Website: lowes
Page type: billing-address
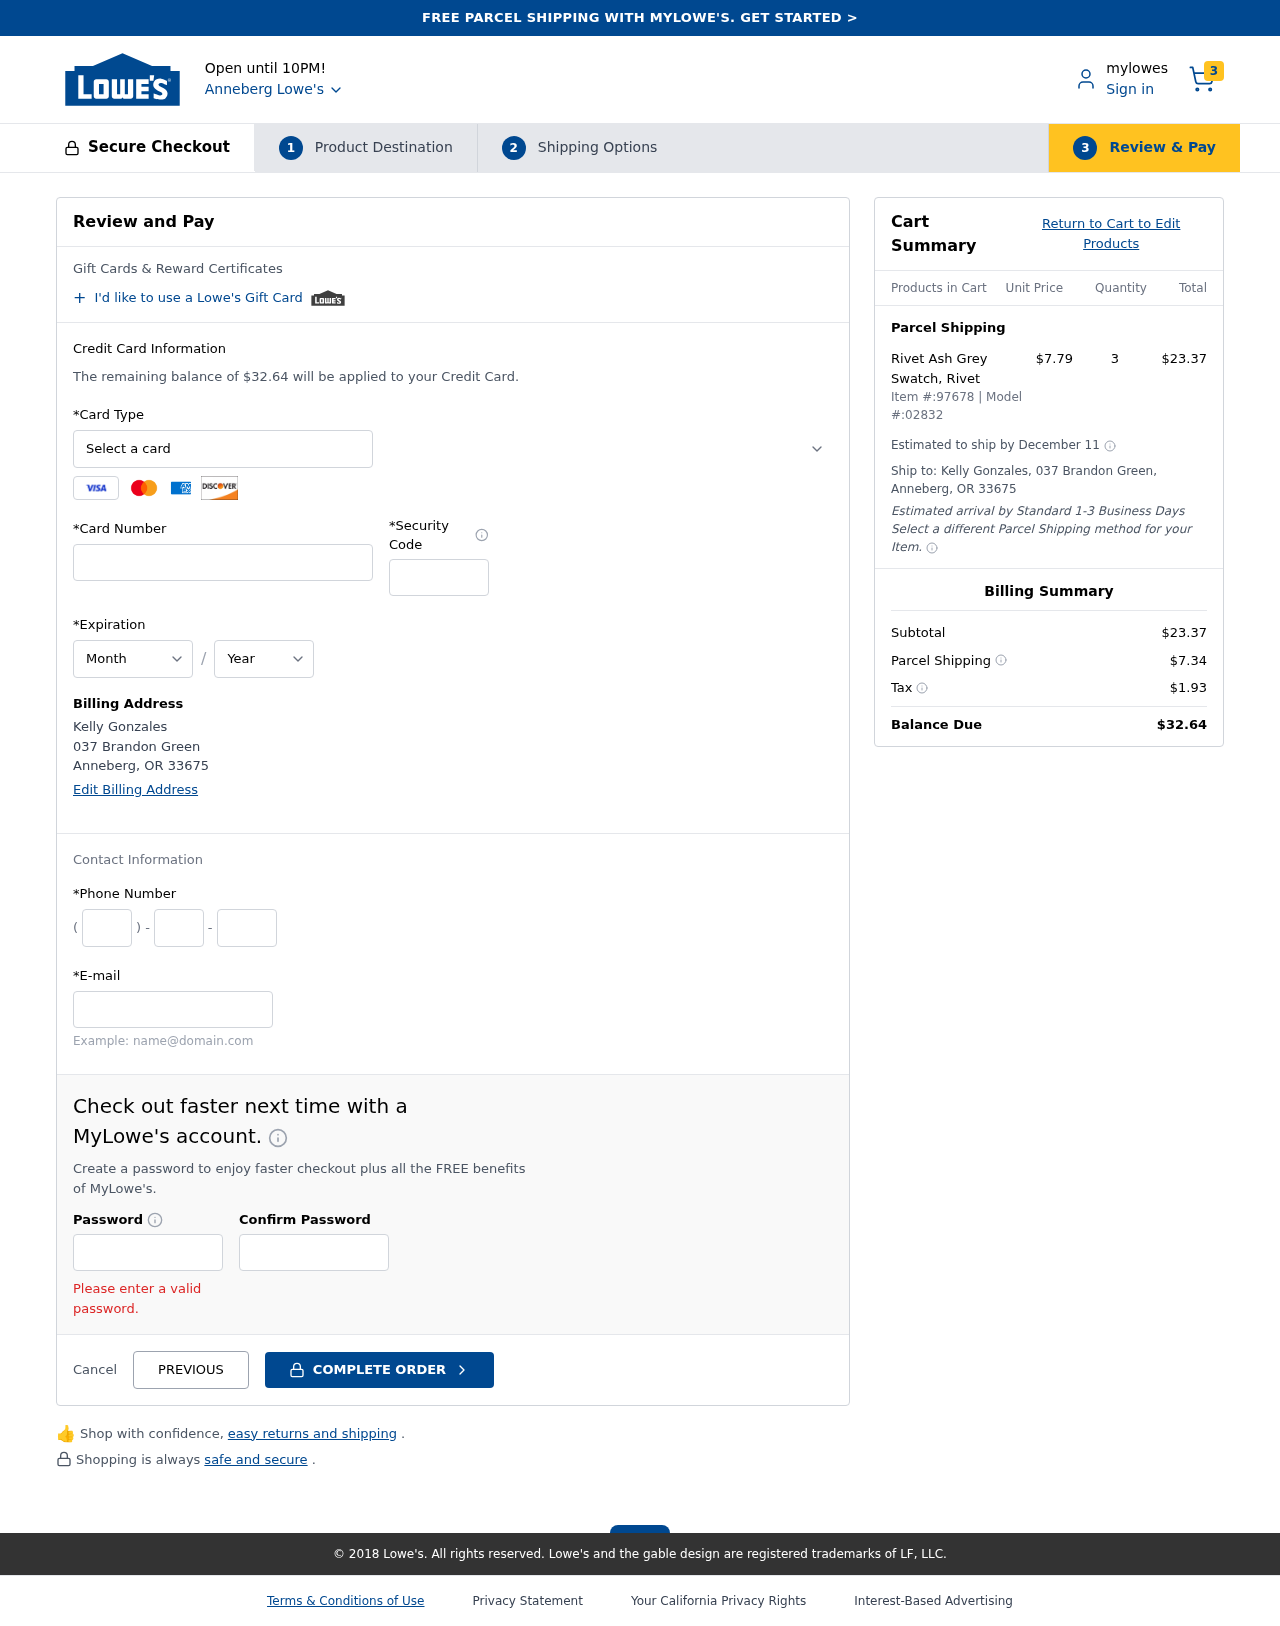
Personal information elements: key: PII_CARD_CVV
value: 231
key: PII_CARD_EXPIRY_MONTH
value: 07
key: PII_CARD_EXPIRY_YEAR
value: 29
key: PII_CARD_NUMBER
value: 4974 1604 8188 2948
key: PII_CARD_TYPE
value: Visa
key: PII_CITY
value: Anneberg
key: PII_CITY_STATE_ZIP
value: Anneberg, OR 33675
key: PII_EMAIL
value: kelly.gonzales@yahoo.com
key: PII_FULLNAME
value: Kelly Gonzales
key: PII_PHONE_AREA
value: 200
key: PII_PHONE_PREFIX
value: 451
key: PII_PHONE_SUFFIX
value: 3125
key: PII_STREET
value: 037 Brandon Green
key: PII_FULLNAME2
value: Kelly Gonzales
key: PII_STATE_ABBR
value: OR
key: PII_POSTCODE
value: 33675
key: PII_POSTCODE_FULL
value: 33675
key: PII_CITY_STATE
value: Anneberg, OR
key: PII_STATE_ABBR2
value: OR
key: PII_POSTCODE_NUMERIC
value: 33675
Product elements: key: PRODUCT1_NAME
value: Rivet Ash Grey Swatch, Rivet
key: PRODUCT1_PRICE
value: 7.79
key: PRODUCT1_QUANTITY
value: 3
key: PRODUCT_ITEM_NUMBER
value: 97678
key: PRODUCT_MODEL_NUMBER
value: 02832
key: PRODUCT1_LINE_TOTAL
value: $23.37
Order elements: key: ORDER_NUM_ITEMS
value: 3
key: ORDER_TOTAL
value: $32.64
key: ORDER_SHIPPING_DATE
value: December 11
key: ORDER_SUBTOTAL
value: $23.37
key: ORDER_SHIPPING_COST
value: $7.34
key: ORDER_TAX
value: $1.93